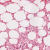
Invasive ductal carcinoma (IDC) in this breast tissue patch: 0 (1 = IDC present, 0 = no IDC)